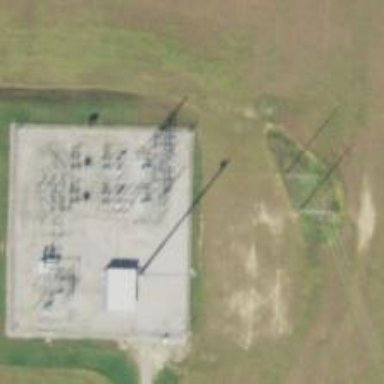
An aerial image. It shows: Switch used for power control.